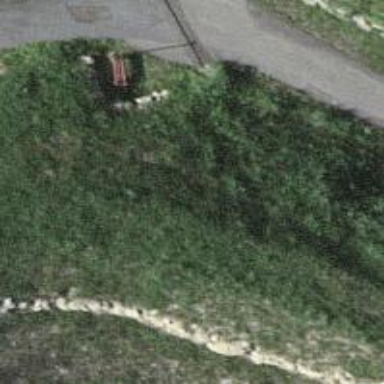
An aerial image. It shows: Embankment has been constructed as man-made feature.